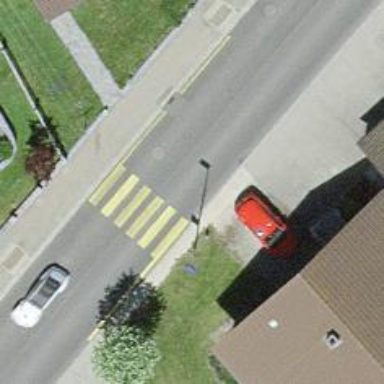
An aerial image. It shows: Uncontrolled crossing on the road.